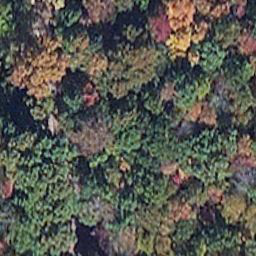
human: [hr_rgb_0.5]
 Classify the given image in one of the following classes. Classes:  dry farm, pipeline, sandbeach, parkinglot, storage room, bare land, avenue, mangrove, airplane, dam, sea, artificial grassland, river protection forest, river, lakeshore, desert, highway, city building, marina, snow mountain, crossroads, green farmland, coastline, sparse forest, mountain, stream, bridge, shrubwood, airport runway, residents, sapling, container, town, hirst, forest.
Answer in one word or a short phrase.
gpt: mangrove